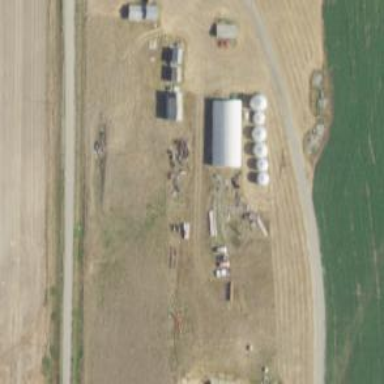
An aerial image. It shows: Silo.